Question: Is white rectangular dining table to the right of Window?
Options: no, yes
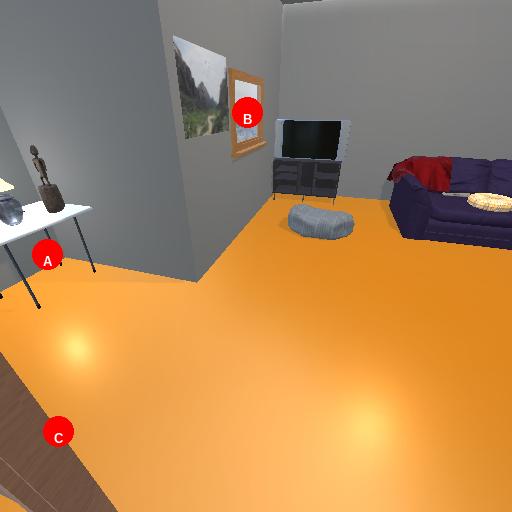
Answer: no